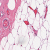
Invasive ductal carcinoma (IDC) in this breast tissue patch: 0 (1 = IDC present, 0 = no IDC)